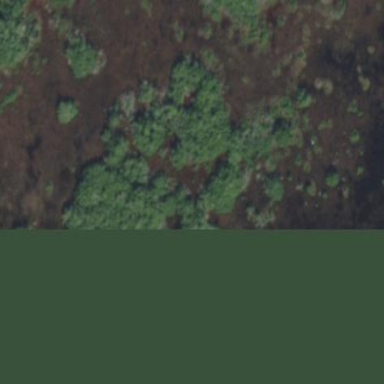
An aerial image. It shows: Saltmarsh wetland with plant community of Saltwater Marshes/Halophytic Herbaceous Prairie.